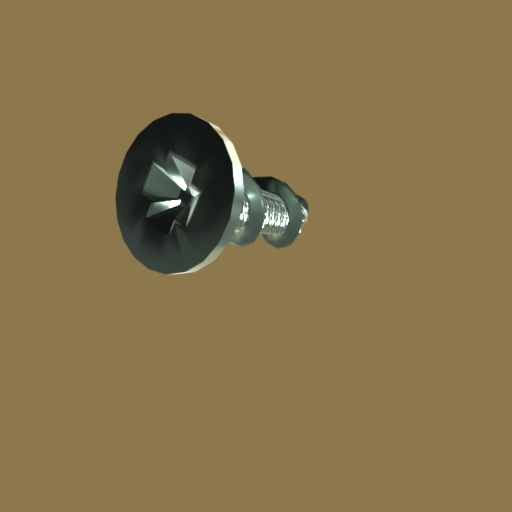
Label: screw